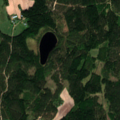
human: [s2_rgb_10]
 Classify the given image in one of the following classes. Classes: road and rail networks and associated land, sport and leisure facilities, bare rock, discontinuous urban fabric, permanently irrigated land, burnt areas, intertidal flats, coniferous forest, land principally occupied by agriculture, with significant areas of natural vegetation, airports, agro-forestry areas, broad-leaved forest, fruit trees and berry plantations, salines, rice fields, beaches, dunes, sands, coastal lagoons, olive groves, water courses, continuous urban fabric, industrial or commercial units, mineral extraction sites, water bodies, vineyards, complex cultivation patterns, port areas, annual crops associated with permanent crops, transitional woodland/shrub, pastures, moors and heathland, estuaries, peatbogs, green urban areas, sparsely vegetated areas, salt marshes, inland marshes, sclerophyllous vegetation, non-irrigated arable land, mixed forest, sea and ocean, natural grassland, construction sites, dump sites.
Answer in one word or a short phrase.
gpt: non-irrigated arable land, land principally occupied by agriculture, with significant areas of natural vegetation, coniferous forest